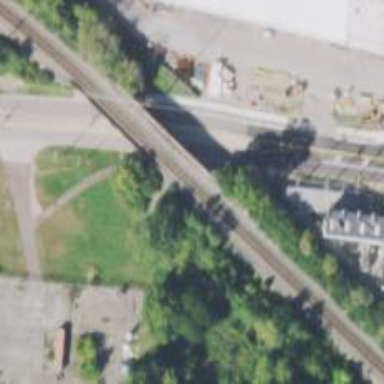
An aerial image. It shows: Railway line running on embankment.